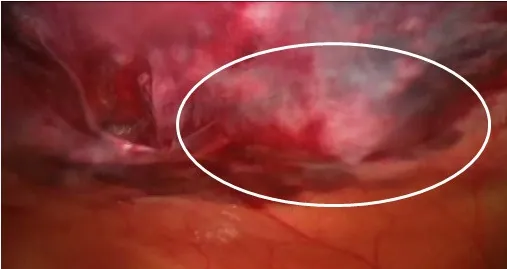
Laparoscopic view of infiltration of liposome bupivacaine at 12-mm port site. (b) Infiltration of liposome bupivacaine and dispersion of fluid to form a wheal (outlined by white oval). This process was repeated in four quadrants around the site of the trocar to form a field block. Photographs courtesy of Peter M. Bertin, DO.
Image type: endoscopy (other_endoscopy)